Field crop: tomato
Growth stage: 2
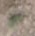
Species: solanum